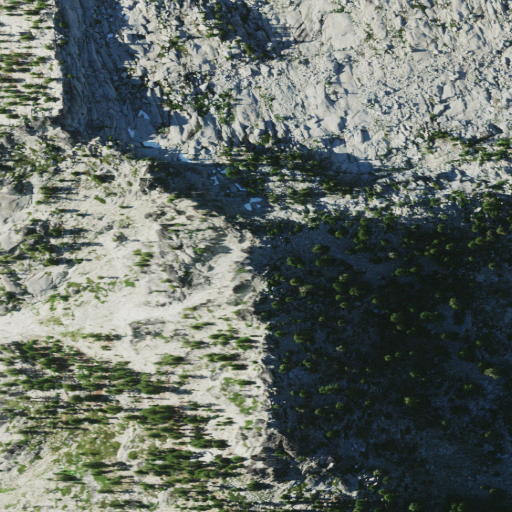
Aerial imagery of mountain in California named Little Granite Peak containing shrub, barren land, snow, grassland, and evergreen forest